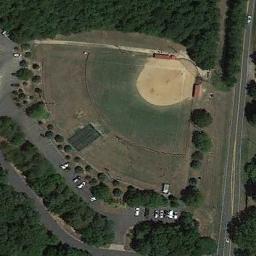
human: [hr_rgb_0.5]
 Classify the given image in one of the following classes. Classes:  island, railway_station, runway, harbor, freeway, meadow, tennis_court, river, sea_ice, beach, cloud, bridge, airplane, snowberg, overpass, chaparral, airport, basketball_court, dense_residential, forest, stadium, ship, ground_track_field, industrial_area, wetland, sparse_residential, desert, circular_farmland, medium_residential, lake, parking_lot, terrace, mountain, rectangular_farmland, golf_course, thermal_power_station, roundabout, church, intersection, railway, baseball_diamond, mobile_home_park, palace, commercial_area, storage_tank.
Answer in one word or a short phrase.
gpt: baseball_diamond